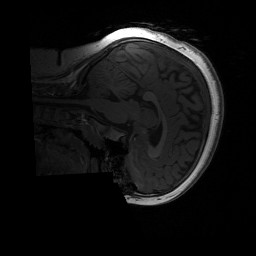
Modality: T1w
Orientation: sagittal
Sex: female
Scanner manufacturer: siemens
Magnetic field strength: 3 T
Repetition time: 1.9 s
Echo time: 0.00243 s